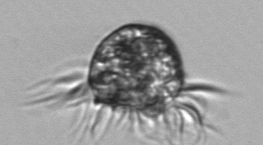
Label: Pelagostrobilidium